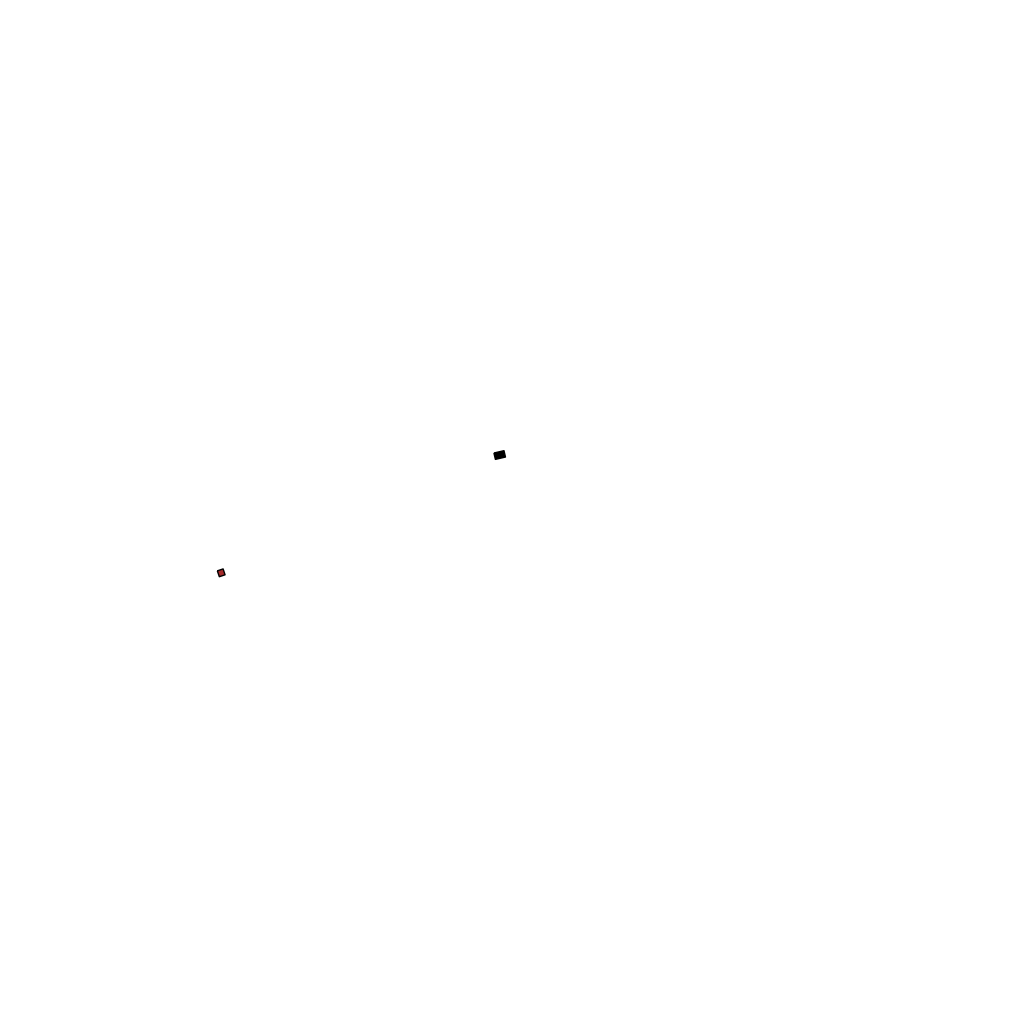
Tags: overhead vector_map, recreation, residential, soviet, individual_rise, density_2, Building, Facility, 1.0 km²